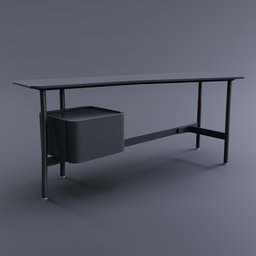
Label: furniture